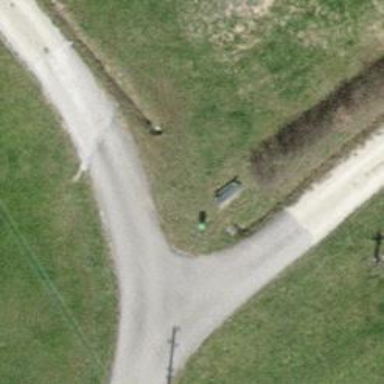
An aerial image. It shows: Bench.